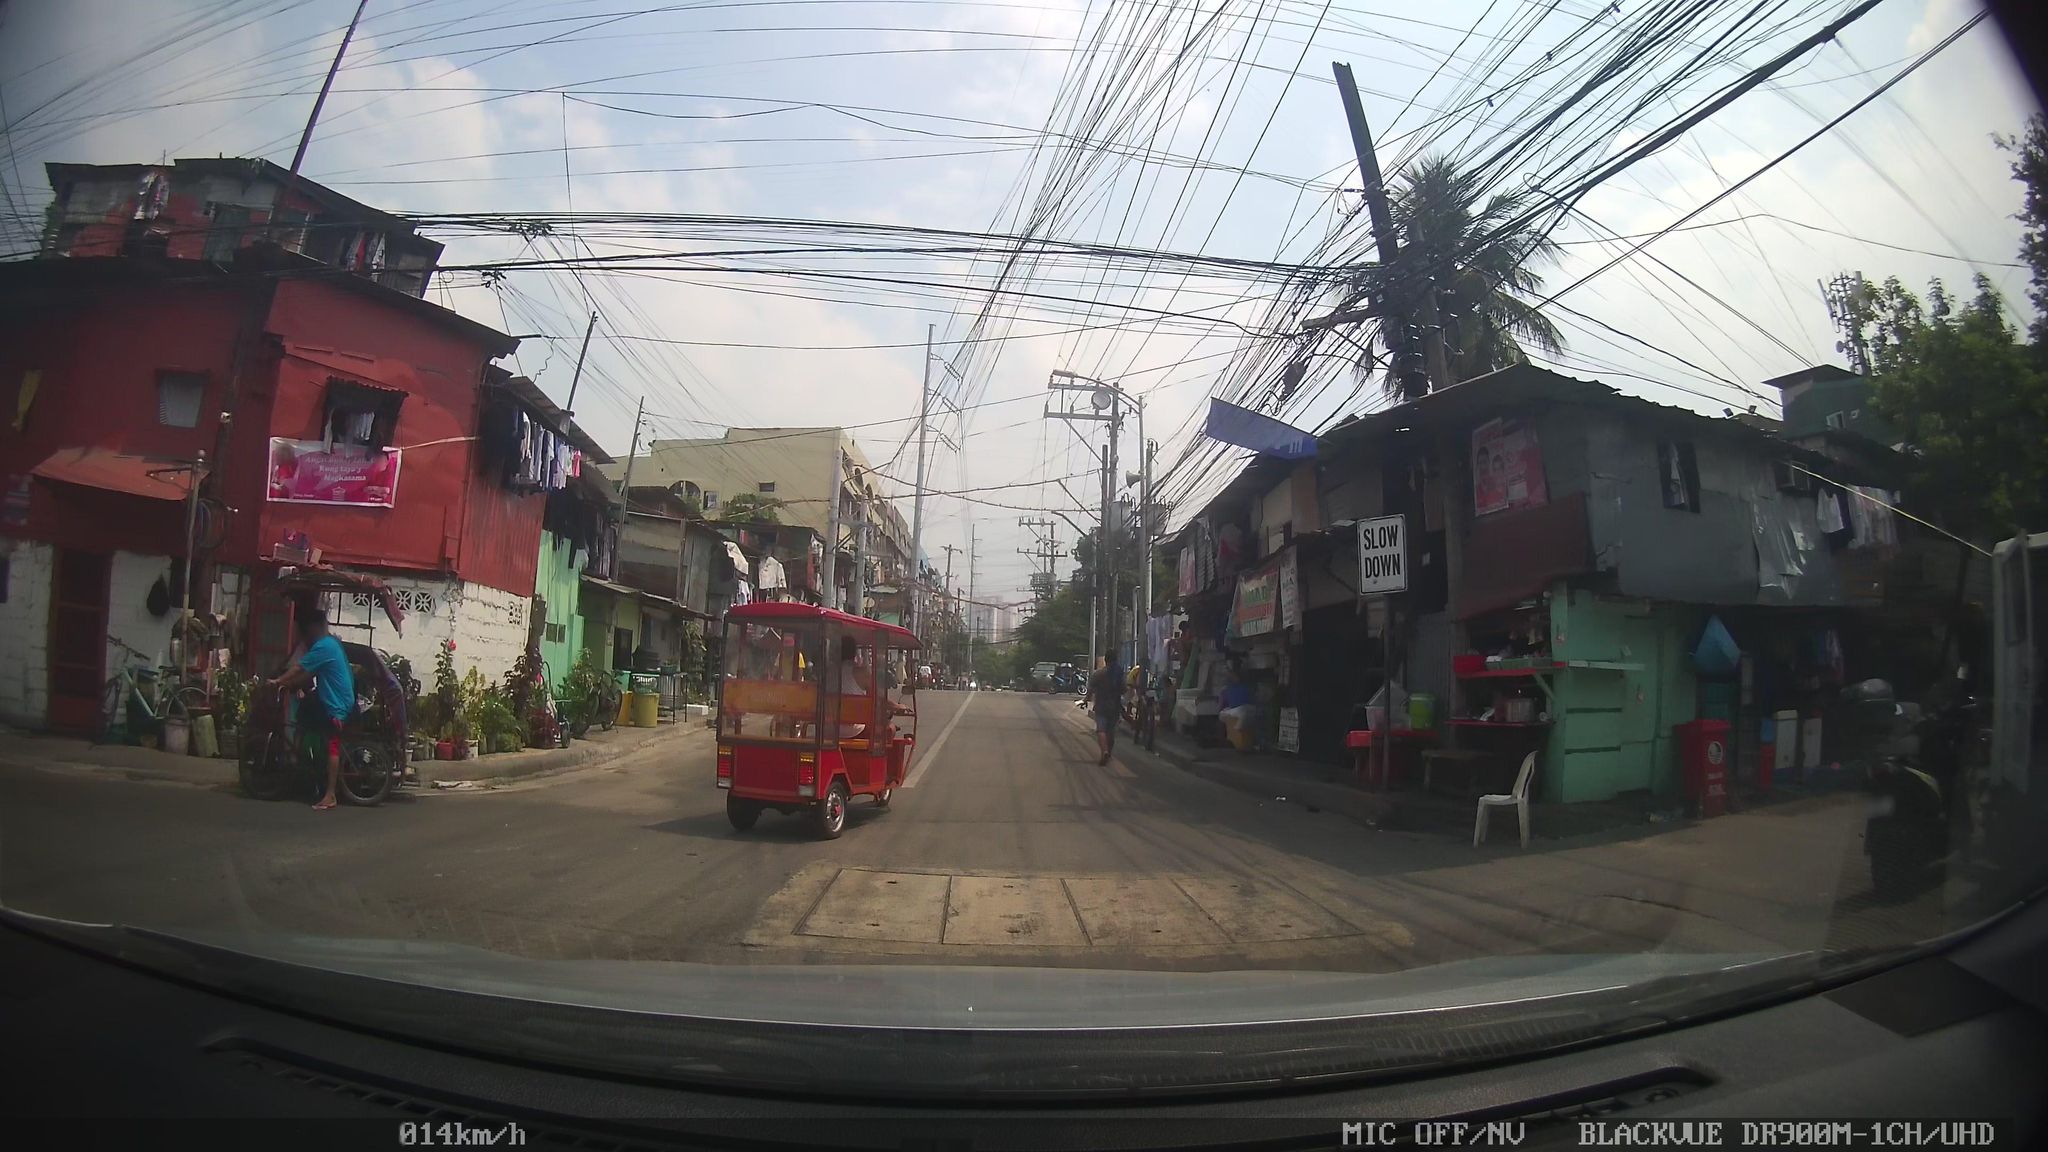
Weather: clear
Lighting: day
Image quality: good
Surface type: driving surface
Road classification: tertiary
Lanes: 2
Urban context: urban centre
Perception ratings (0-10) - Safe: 5.62, Lively: 2.07, Beautiful: 2.81, Boring: 5, Depressing: 3.6, Wealthy: 0.21